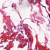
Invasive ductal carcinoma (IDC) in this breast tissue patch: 0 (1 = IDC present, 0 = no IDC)